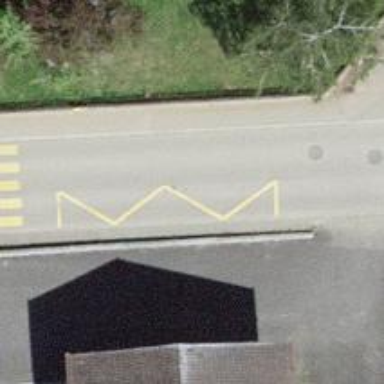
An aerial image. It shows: Bus stop with platform for public transport.